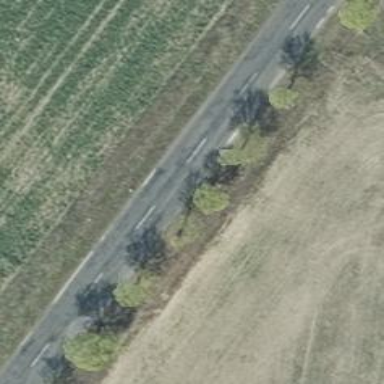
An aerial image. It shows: Deciduous broadleaved tree.